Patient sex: M
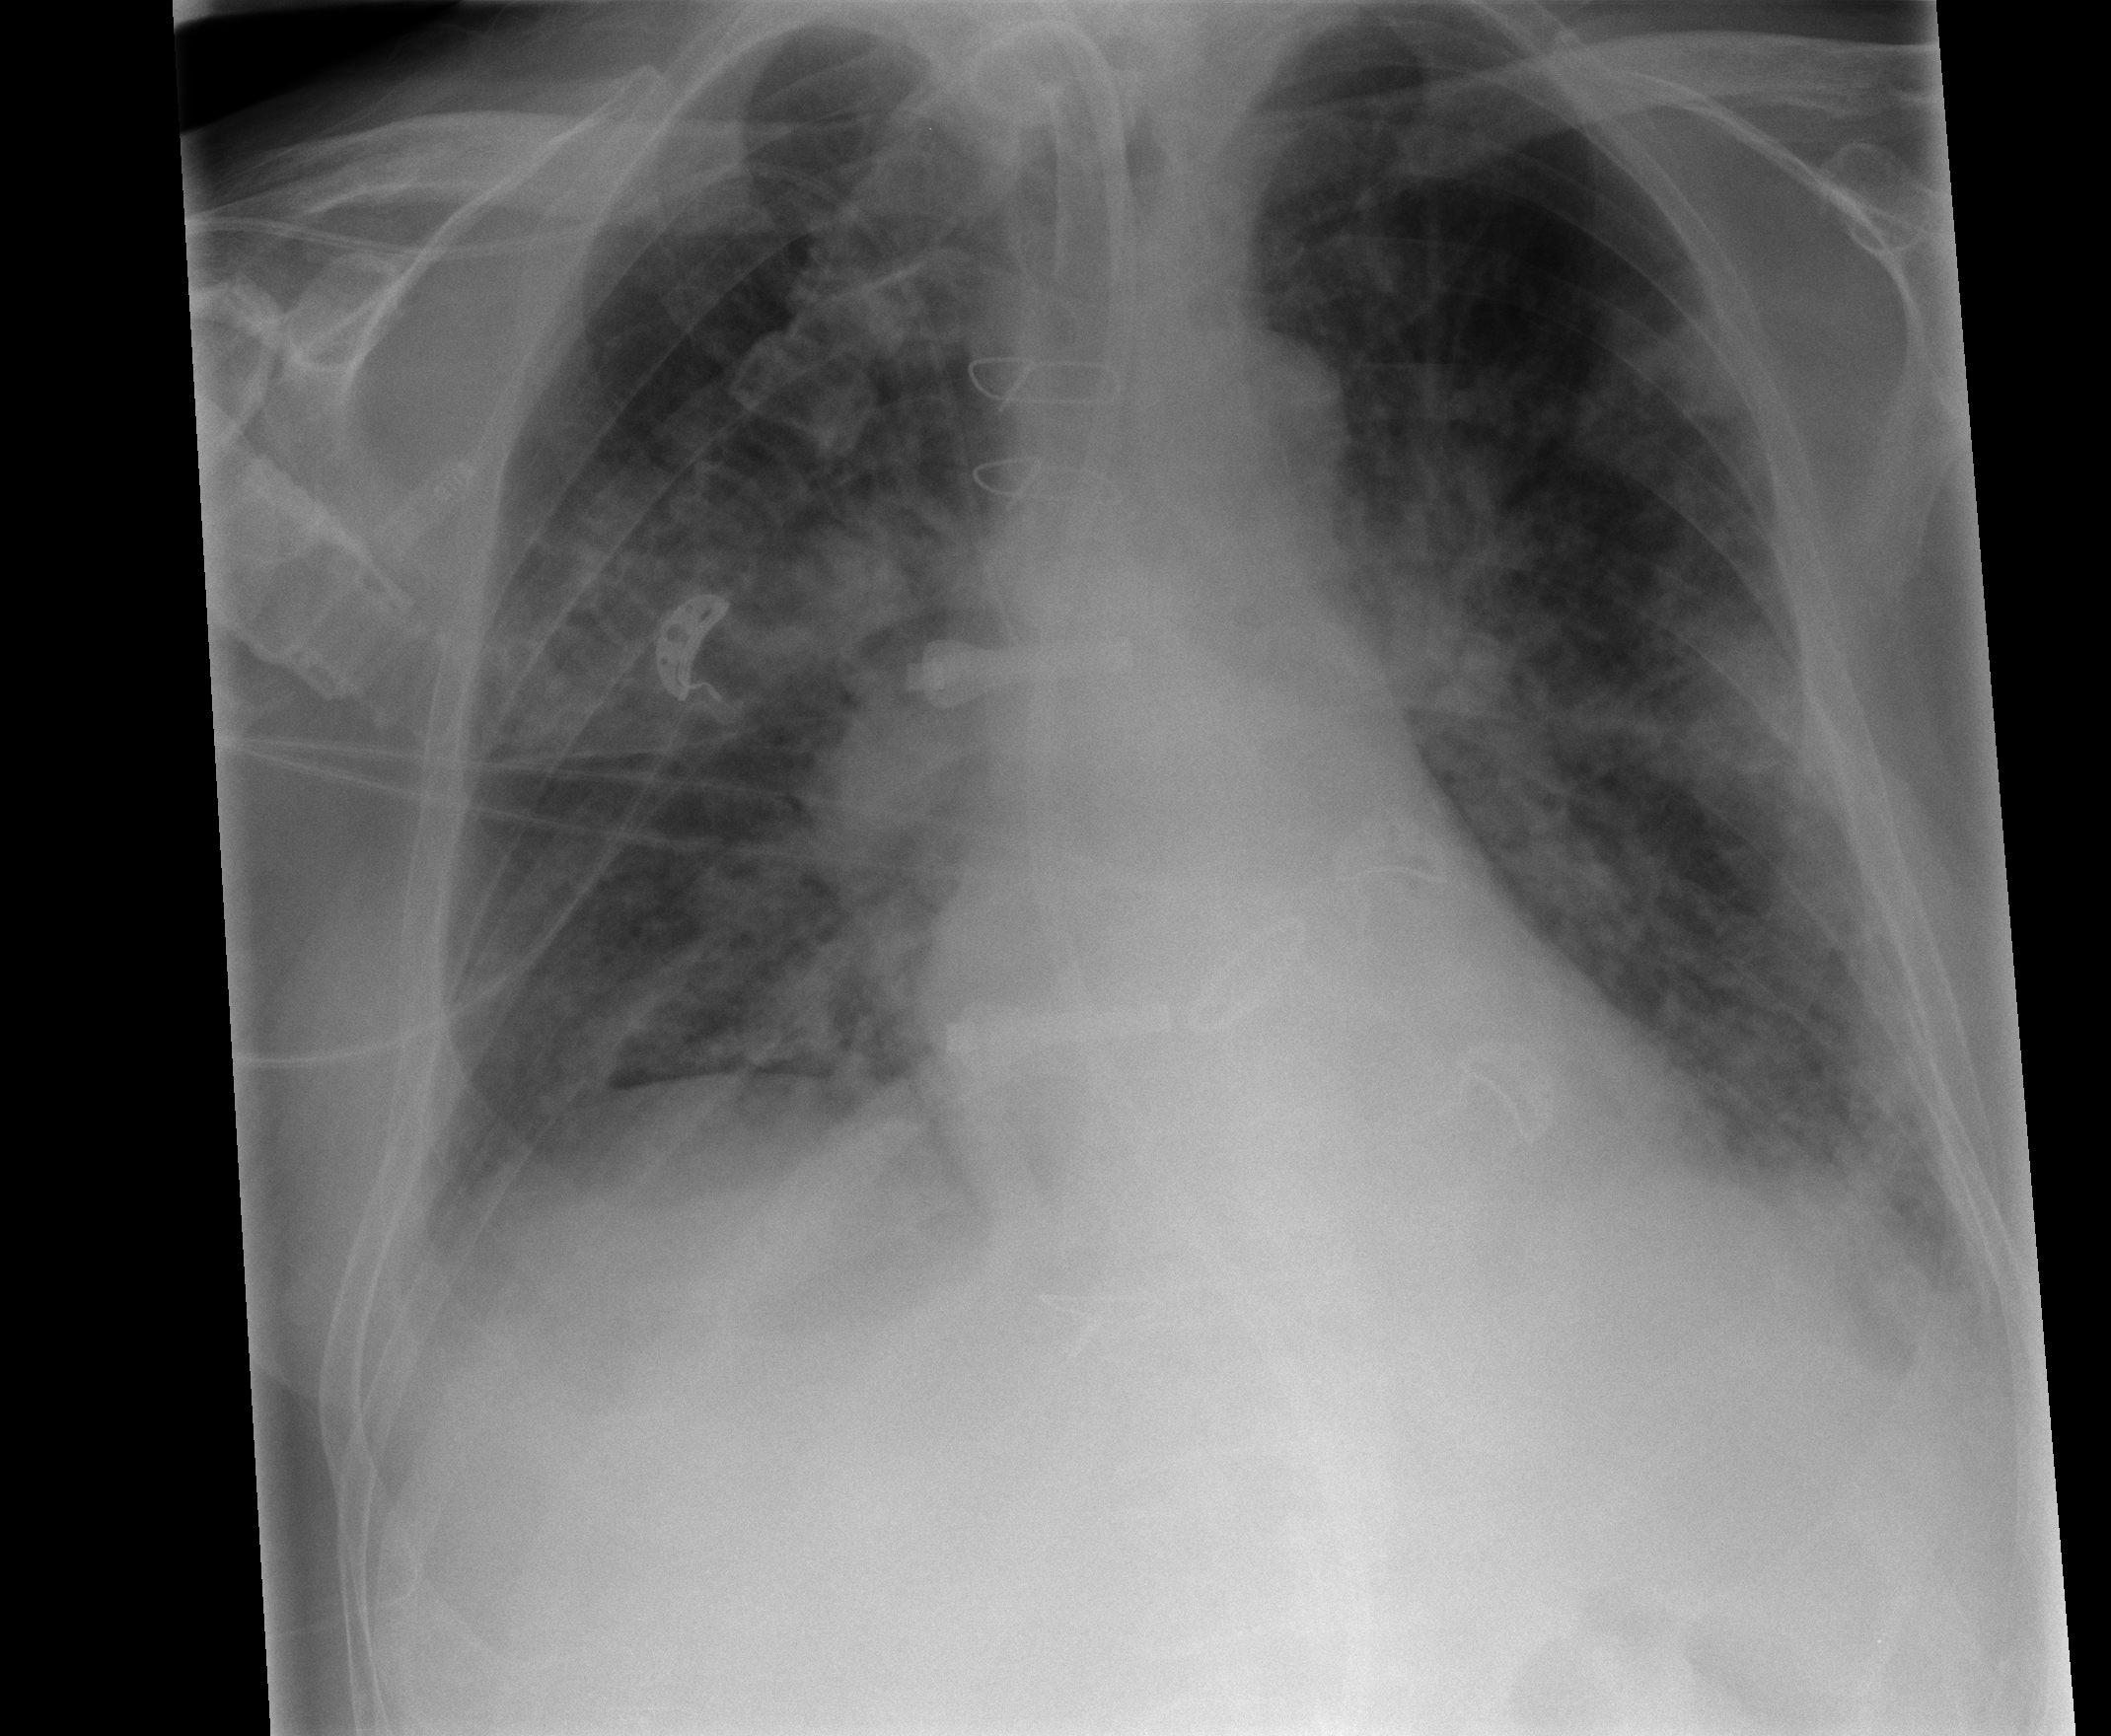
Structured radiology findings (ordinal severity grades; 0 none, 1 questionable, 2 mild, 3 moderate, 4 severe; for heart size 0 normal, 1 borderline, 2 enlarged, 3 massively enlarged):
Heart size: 0
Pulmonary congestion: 1
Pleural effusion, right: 2
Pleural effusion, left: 2
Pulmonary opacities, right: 2
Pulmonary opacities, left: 2
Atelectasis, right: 0
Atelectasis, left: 0